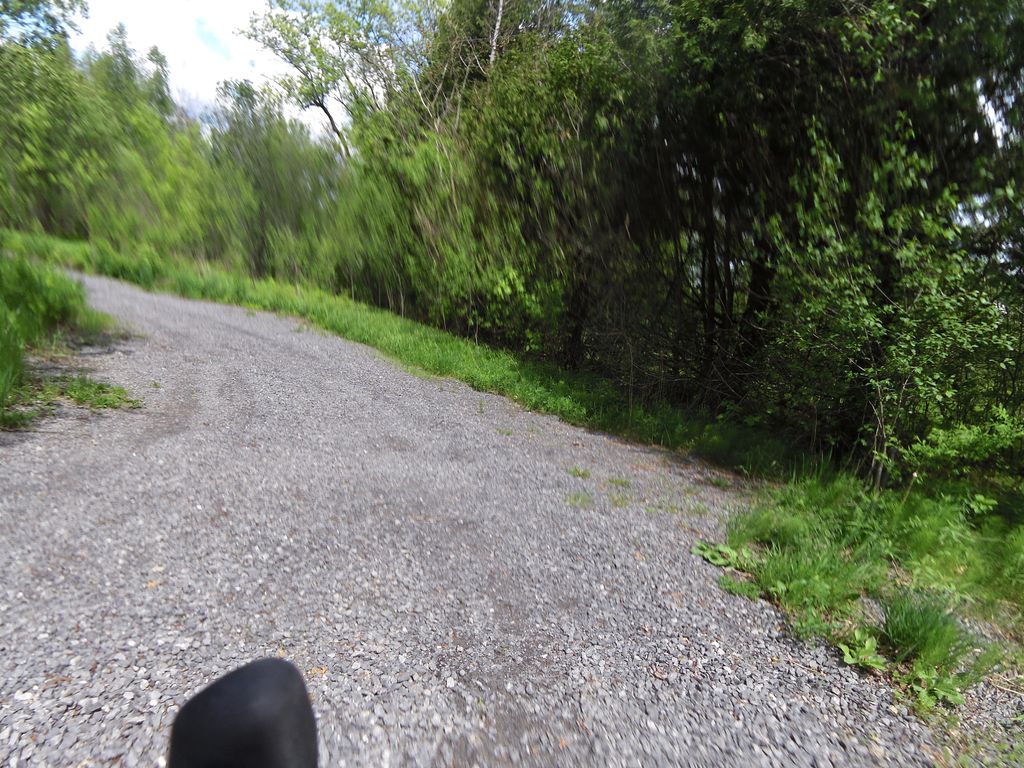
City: ottawa-gatineau